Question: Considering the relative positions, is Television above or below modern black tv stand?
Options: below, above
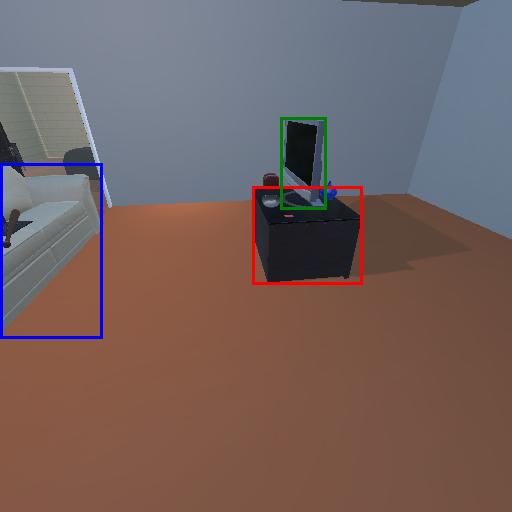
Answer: below